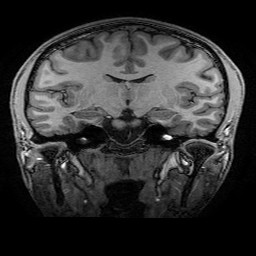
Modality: T1w
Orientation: sagittal
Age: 23
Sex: male
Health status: healthy
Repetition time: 2.53 s
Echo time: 0.0034 s